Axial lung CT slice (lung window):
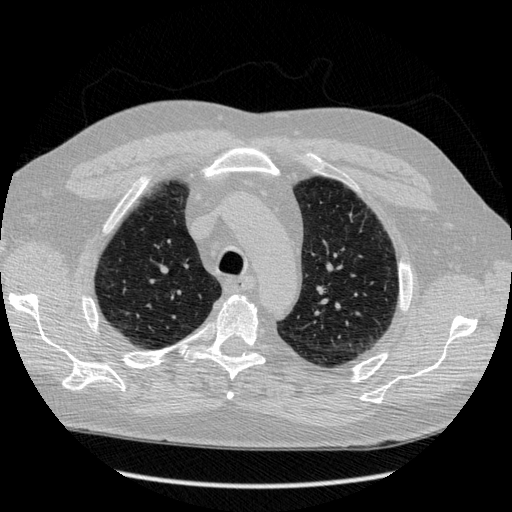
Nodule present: no